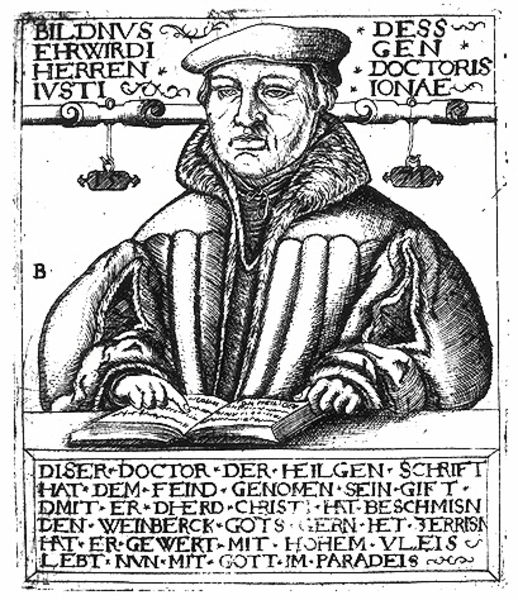
Titel: Bildnis des Justus Jonas
Künstler: Balthasar Jenichen
Institution: (Seriendruck)
Schlagwörter: gott, hand, kopf, mann, finger, grau, haar, hut, mund, nase, schwarz, stirn, tisch, weiss, zeichnung, haube, herren, kappe, mütze, arme, augen, bibel, falten, gesicht, kleidung, kragen, mensch, pelz, rahmen, ärmel, bildnis, herr, hände, portrait, porträt, kirche, auge, gewand, haare, kordeln, mantel, reich, adel, brustbild, kinn, lippe, lippen, renaissance, deutschland, kopfbedeckung, holzschnitt, schrift, papier, man, grafik, graphik, linien, rand, zeigefinger, dichter, ernst, inschrift, lesen, deutsch, zeigen, krempe, keusch, paradies, waage, buch, glaube, linie, druck, schraffur, schwarz weiß, holzstich, schrafur, stich, seite, illustration, text, buchstaben, beschriftung, arzt, krause, namen, buchdruck, buchseite, rolle, talar, pelzkragen, seiten, portät, christus, jesus, wams, gedicht, mönch, luther, gelehrter, lesend, zeilen, deuten, porträit, emblem, heilig, kupferstich, aufgeschlagen, gedruckt, bildunterschrift, texte, pfeile, doktor, heilige schrift, latein, schirft, christ, reformation, reform, evangelium, druckbuchstaben, jurist, feind, shrift, doctor, ehrwürdig, reim, iustus, iusti, großbuchtaben, lichte haare, gelöbnis, ehrwirdi, justio, doctor der heiligen schrift